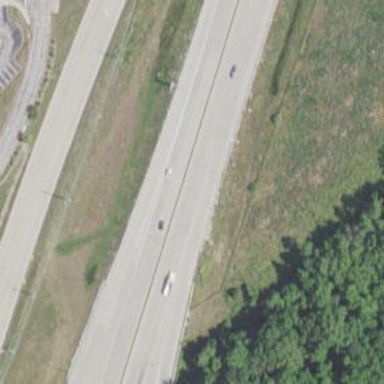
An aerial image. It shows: Motorway.